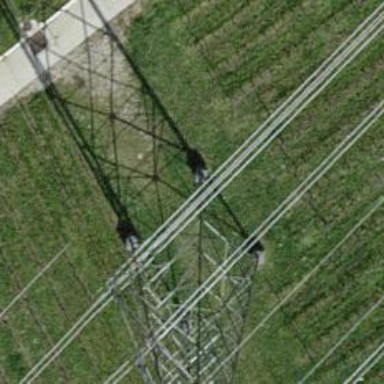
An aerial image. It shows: Towering power structure.